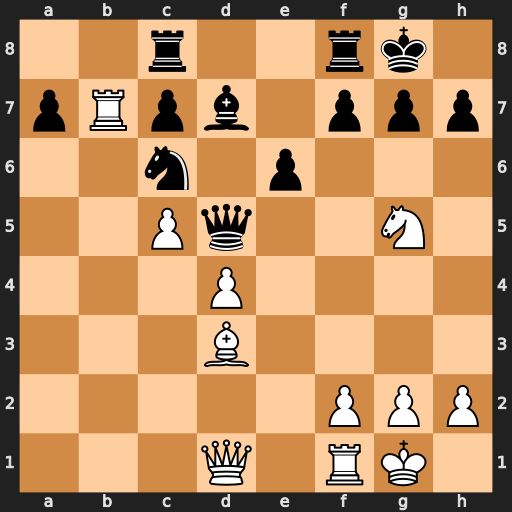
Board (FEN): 2r2rk1/pRpb1ppp/2n1p3/2Pq2N1/3P4/3B4/5PPP/3Q1RK1
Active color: w
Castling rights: -
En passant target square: -
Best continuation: Bxh7+ Kh8 Qh5 Qxg5 Qxg5